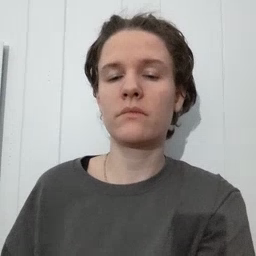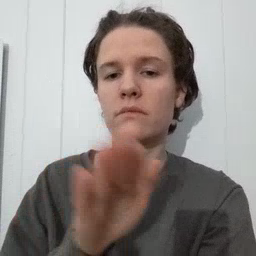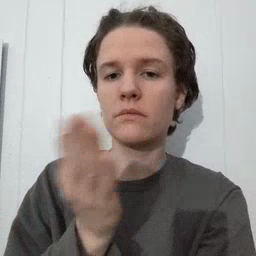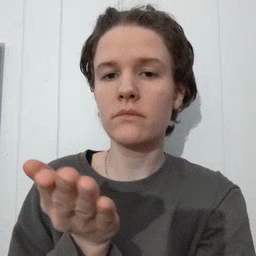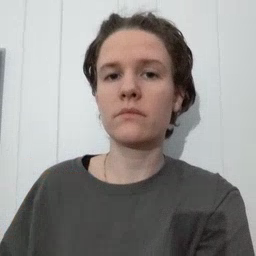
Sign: book